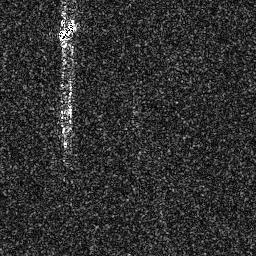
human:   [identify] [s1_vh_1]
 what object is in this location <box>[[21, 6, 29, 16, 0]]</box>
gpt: <ref>1 small ship at the top left</ref>